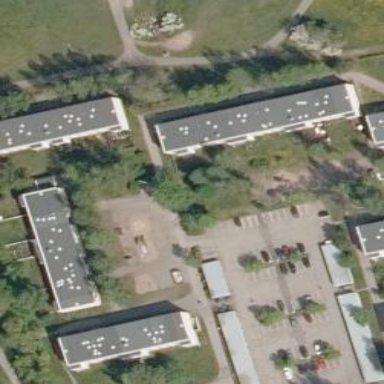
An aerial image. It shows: Parking area with surface.